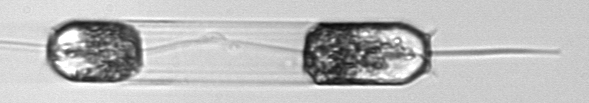
Label: Ditylum_brightwellii